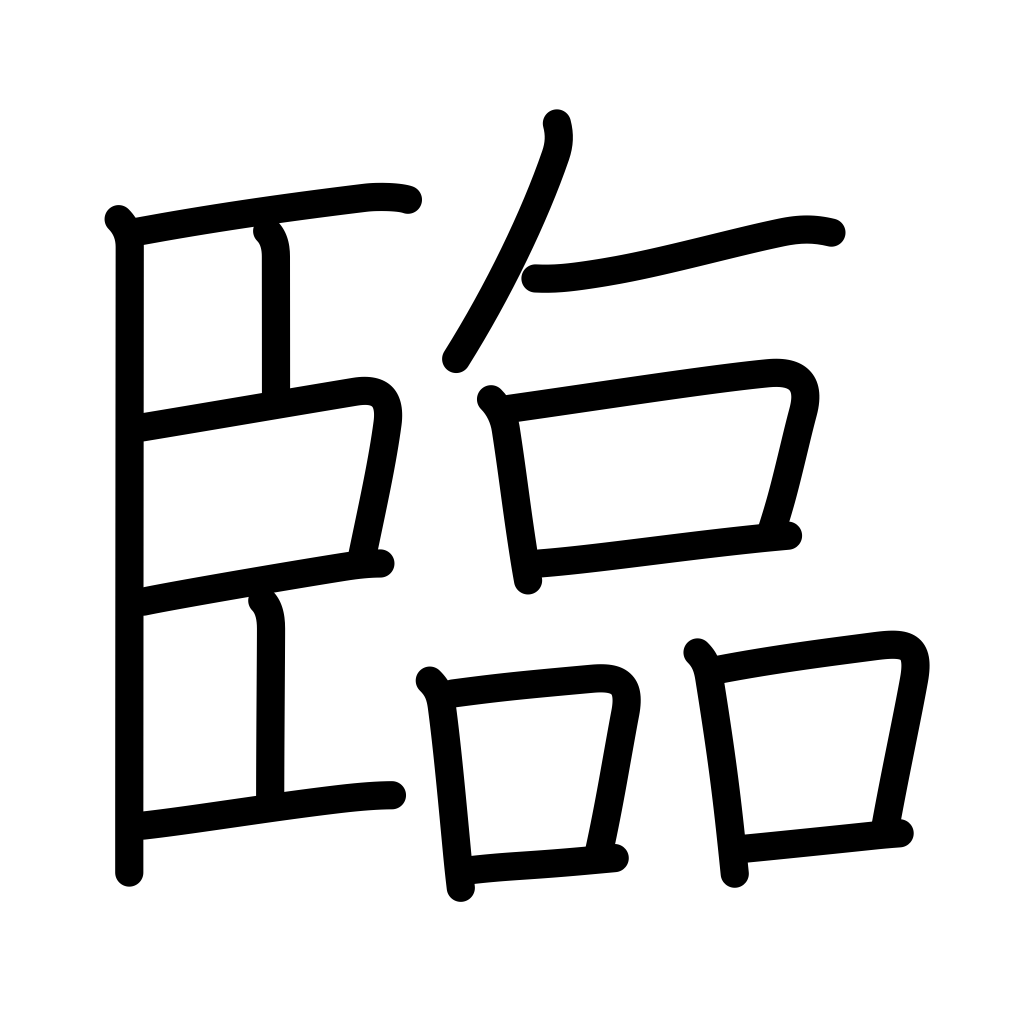
Meaning: look to, face, meet, confront, attend, call on